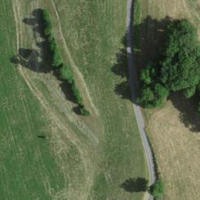
EUNIS habitat code: 52
Species observed at this site:
Sedum album